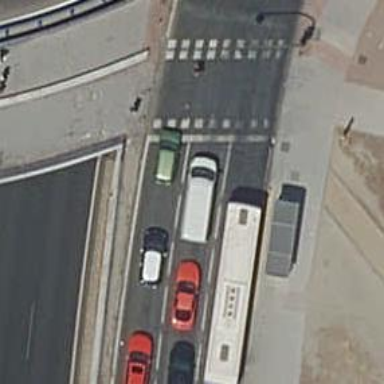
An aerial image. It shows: Public transport stop position.